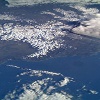
Label: water